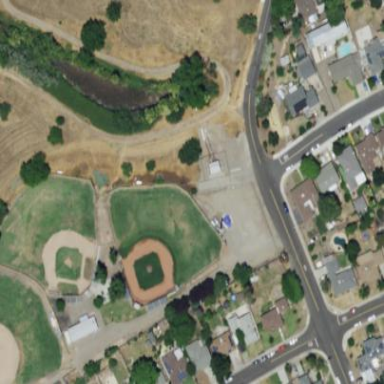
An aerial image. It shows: Baseball pitch for leisure land.